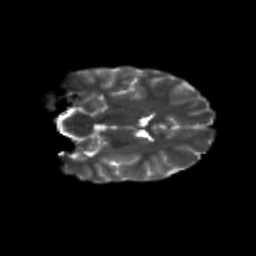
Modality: T2w
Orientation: coronal
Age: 8
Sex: female
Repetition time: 9.512 s
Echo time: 0.089 s